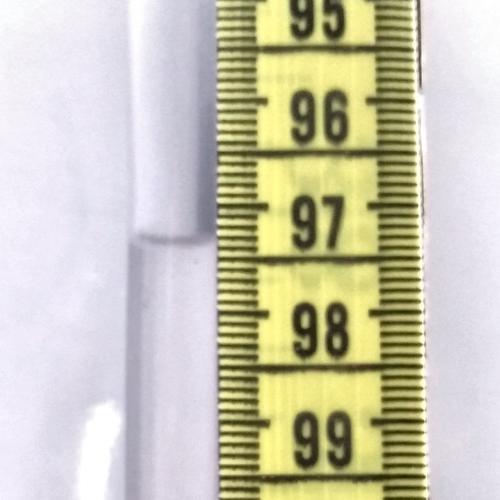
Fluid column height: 97.4 cm